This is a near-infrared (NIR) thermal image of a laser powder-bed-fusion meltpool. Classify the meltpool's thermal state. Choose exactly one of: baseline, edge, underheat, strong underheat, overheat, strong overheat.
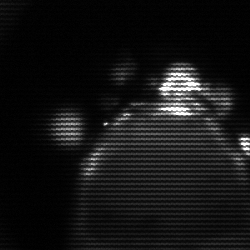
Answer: baseline